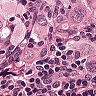
Metastatic tissue present: yes